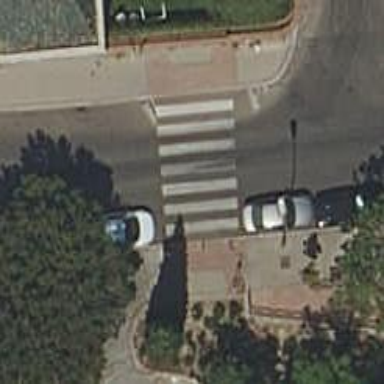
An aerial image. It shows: Uncontrolled road crossing.